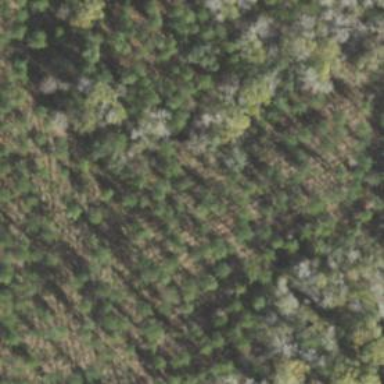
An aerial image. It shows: Forest with needle-leaved trees.